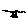
Label: square